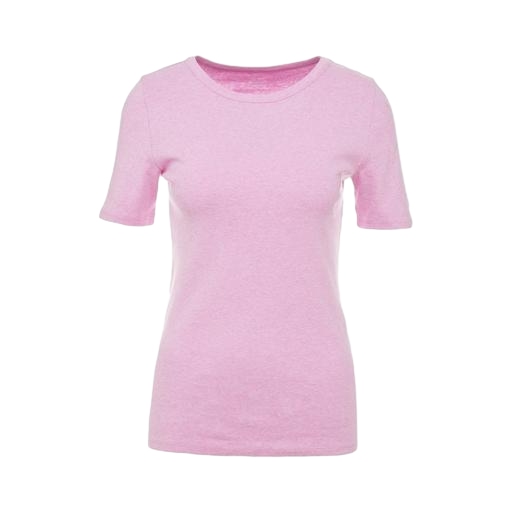
slim fit t-shirt, pink supima tee, pink slub tee, white background